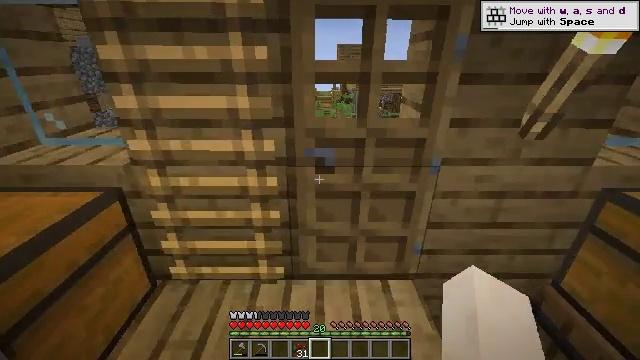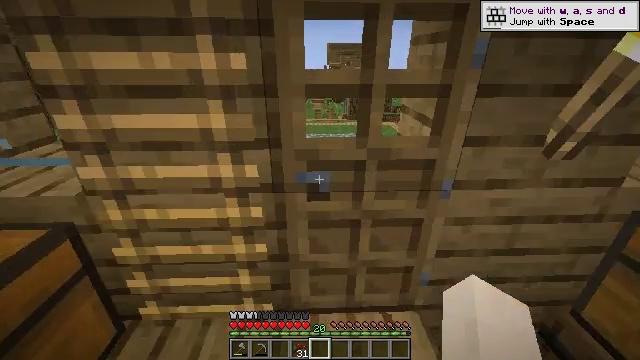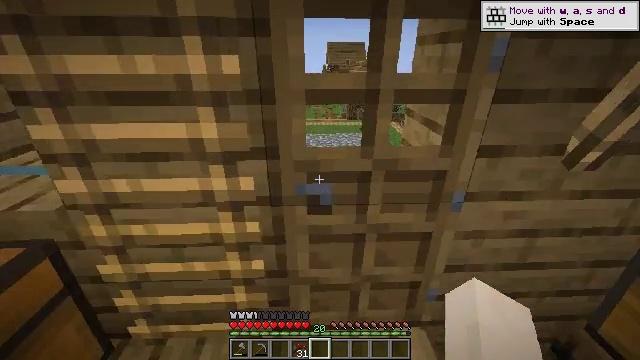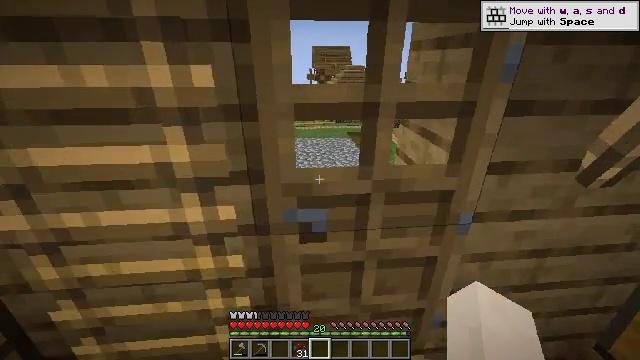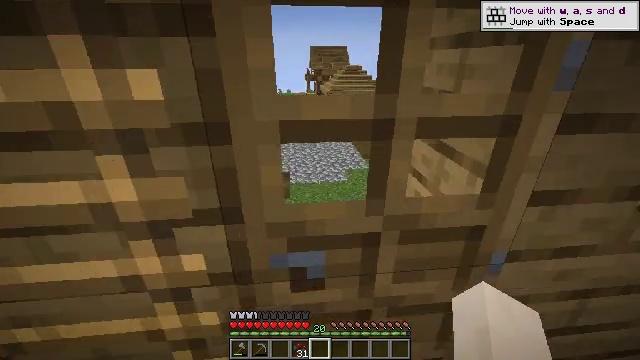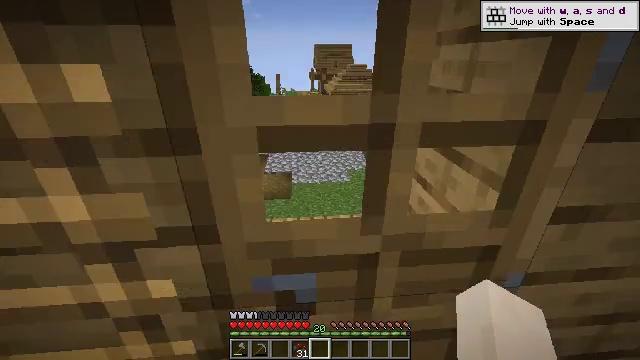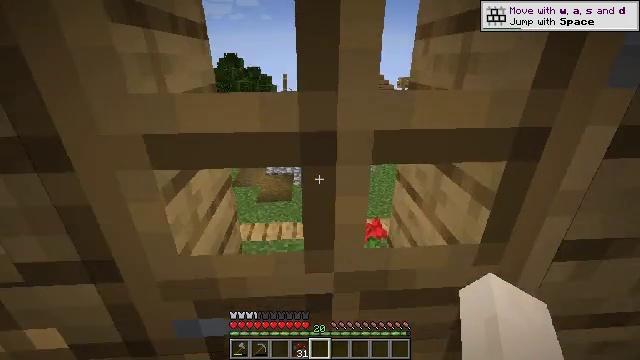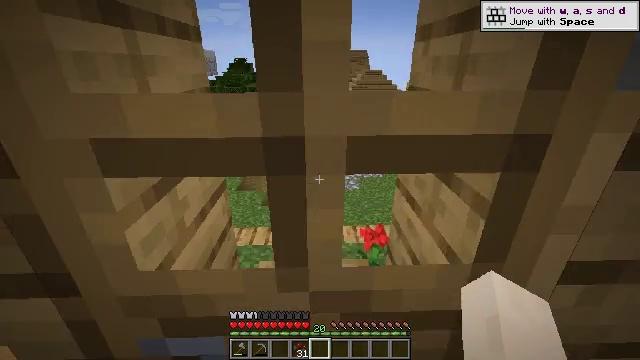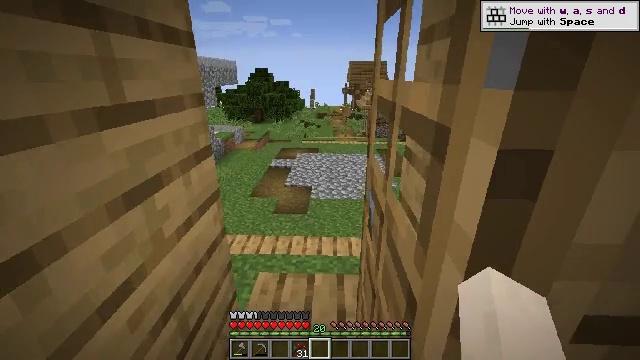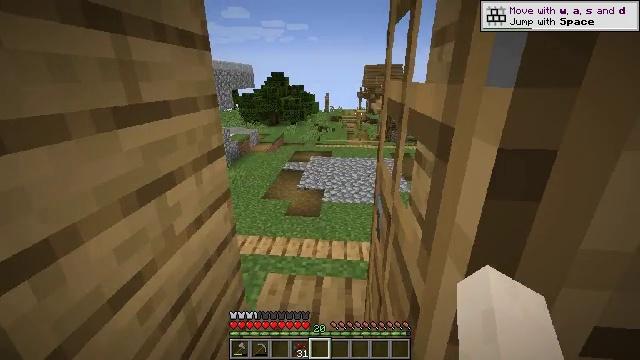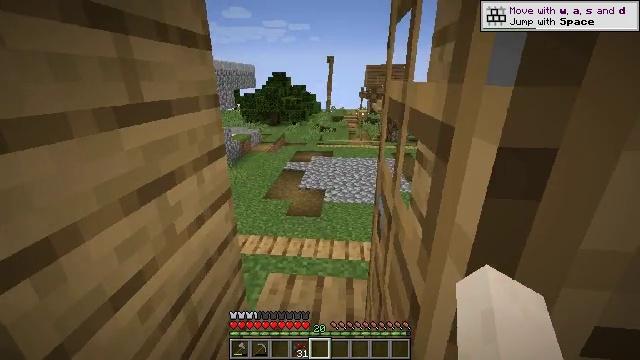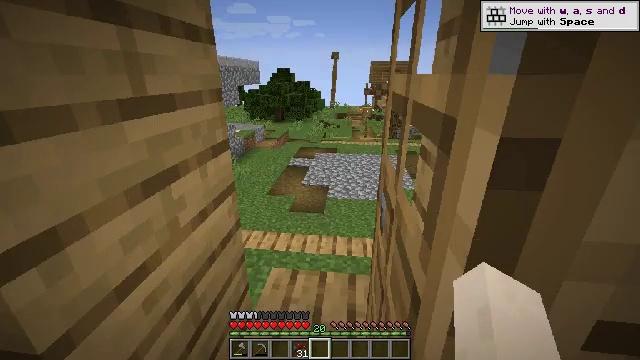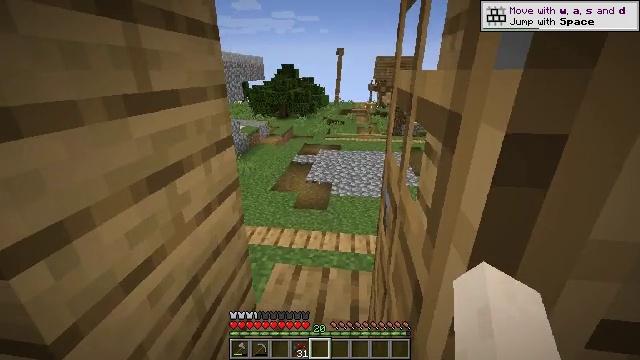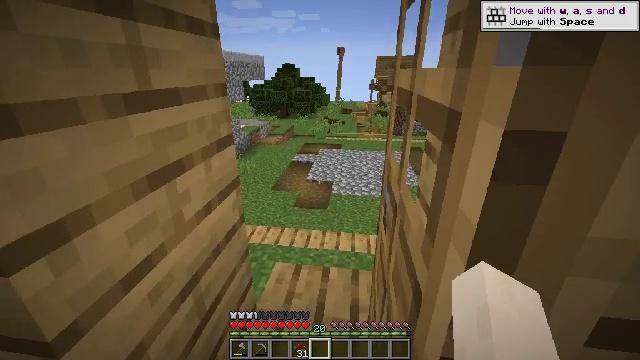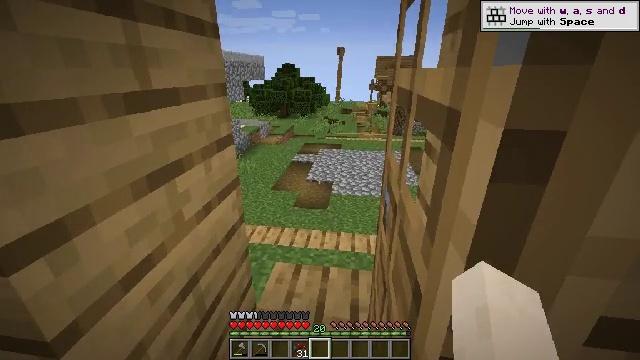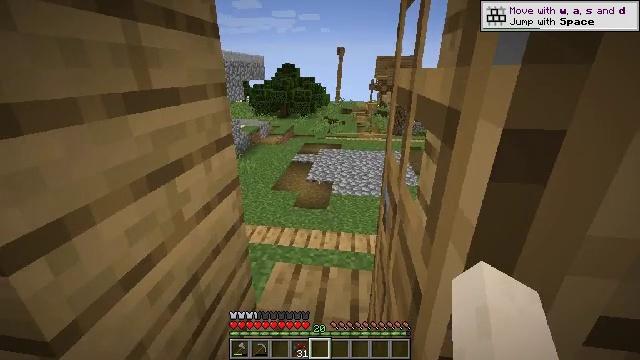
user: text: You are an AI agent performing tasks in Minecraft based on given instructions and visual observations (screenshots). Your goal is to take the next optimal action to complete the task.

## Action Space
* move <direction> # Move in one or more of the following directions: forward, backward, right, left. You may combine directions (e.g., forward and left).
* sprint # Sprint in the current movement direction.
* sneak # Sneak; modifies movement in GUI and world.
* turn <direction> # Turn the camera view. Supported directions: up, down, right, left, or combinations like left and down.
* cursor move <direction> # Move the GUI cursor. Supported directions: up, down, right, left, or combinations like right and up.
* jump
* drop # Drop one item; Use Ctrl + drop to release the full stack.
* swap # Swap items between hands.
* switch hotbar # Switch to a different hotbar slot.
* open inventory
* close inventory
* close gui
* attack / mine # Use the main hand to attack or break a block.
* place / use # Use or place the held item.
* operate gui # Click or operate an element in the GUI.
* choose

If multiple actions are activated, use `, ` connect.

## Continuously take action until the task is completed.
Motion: motion action
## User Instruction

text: Attack the pumpkin to gather it.
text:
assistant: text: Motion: move forward, turn right
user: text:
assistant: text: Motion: move forward
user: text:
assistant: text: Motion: move forward, turn right
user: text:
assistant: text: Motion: move forward and move right
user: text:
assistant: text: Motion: move forward and move right
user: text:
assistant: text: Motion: move forward and move right, turn left
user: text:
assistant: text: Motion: move forward, turn left
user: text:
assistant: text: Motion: move forward, turn left and up
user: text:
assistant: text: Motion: move forward, turn left
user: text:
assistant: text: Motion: move forward
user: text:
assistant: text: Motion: no_op
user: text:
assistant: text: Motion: no_op
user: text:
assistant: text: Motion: no_op
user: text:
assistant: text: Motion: no_op
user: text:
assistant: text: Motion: no_op
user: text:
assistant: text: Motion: move forward
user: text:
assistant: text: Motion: move forward
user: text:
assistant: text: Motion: move forward
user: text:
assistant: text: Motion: move forward and move left
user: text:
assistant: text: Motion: move forward and move left
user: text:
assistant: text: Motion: move forward and move left, turn right and up
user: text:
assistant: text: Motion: move forward and move left, turn right and up
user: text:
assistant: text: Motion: move forward, turn right and up
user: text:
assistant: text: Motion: move forward, turn right and up
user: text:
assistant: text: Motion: move forward, turn right
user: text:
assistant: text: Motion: move forward
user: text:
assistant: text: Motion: move forward
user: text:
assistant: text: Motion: move forward
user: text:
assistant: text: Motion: move forward, turn down
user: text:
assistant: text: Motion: move forward, turn right and up